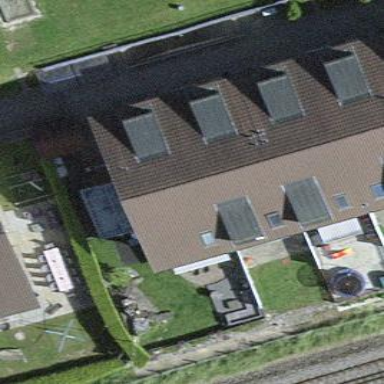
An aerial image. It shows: Gabled roof on residential building.